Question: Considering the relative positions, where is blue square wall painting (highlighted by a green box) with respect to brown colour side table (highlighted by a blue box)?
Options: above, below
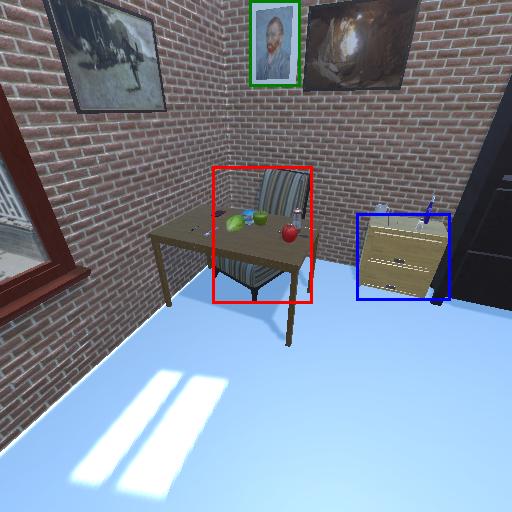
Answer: above